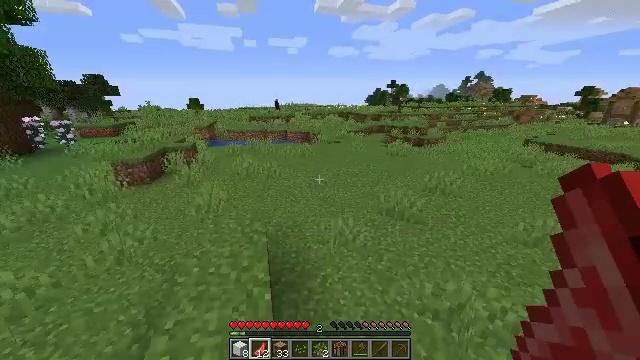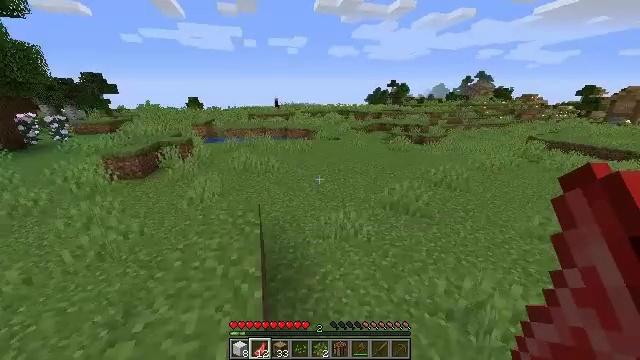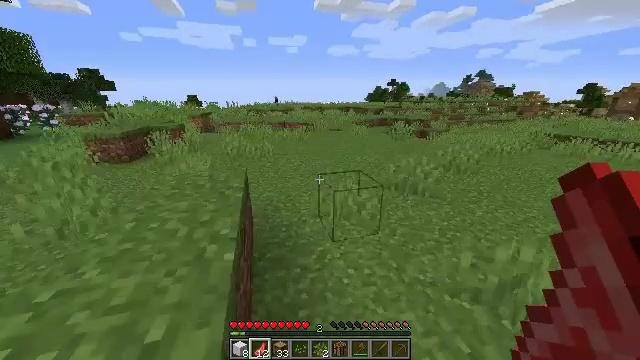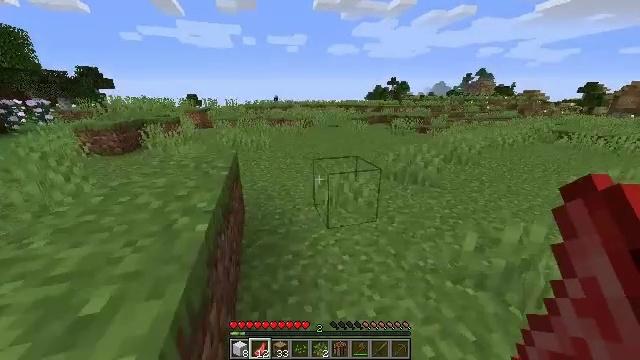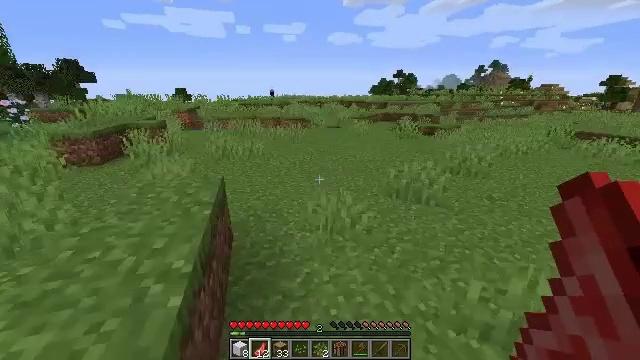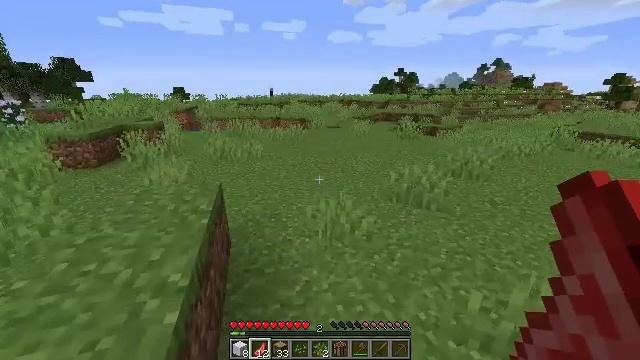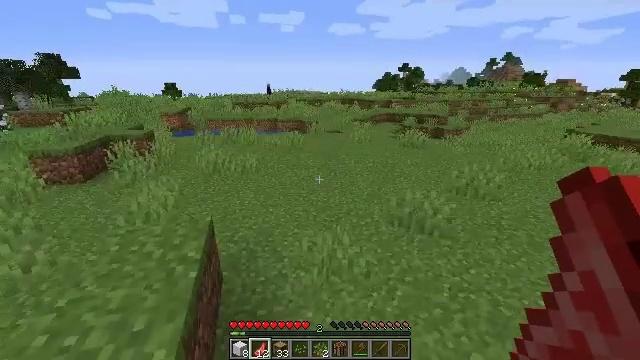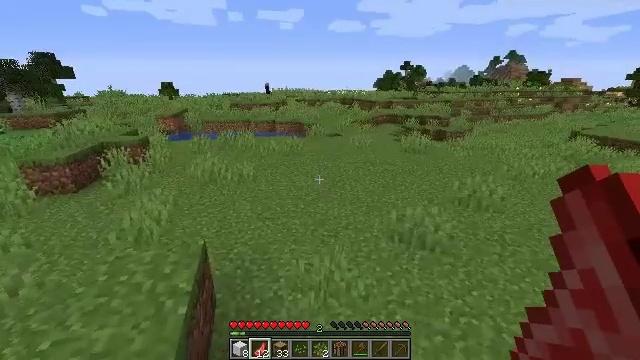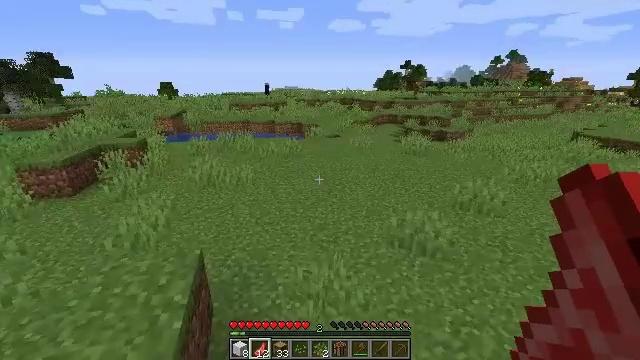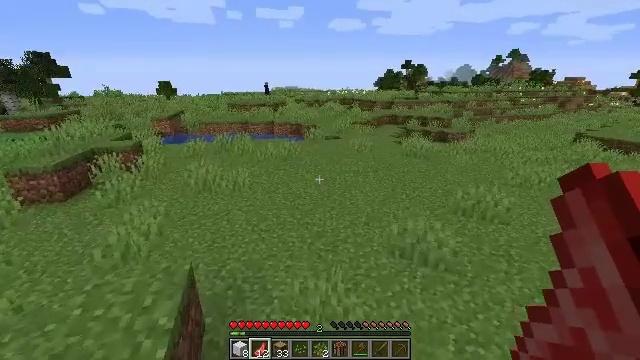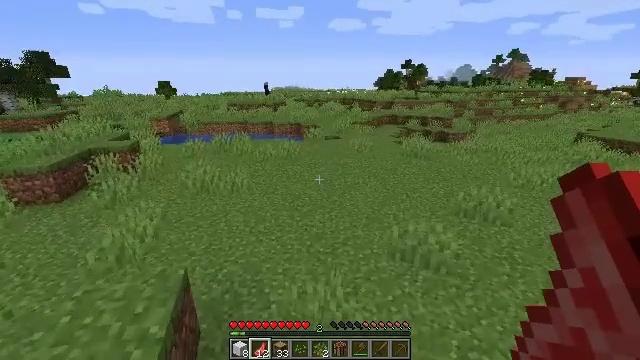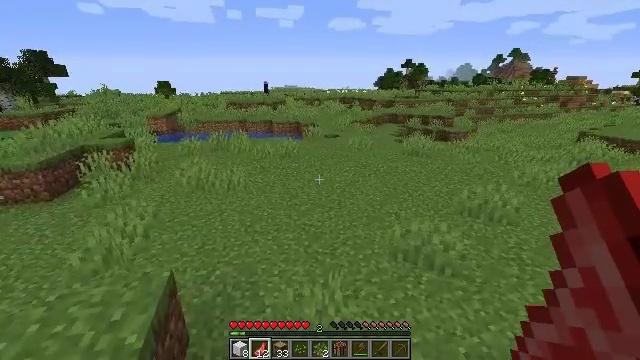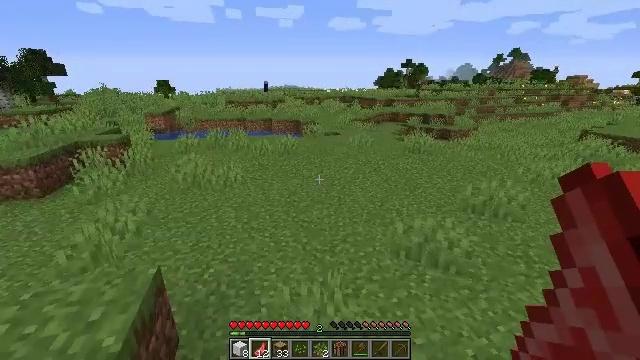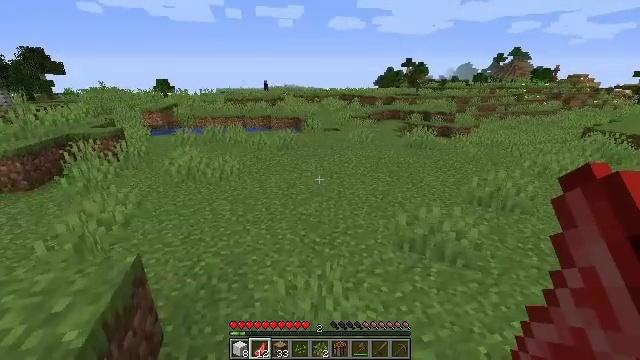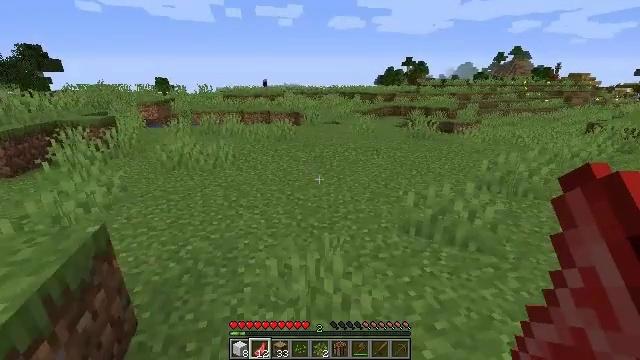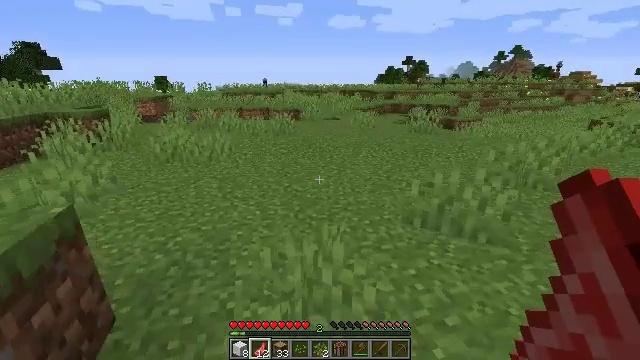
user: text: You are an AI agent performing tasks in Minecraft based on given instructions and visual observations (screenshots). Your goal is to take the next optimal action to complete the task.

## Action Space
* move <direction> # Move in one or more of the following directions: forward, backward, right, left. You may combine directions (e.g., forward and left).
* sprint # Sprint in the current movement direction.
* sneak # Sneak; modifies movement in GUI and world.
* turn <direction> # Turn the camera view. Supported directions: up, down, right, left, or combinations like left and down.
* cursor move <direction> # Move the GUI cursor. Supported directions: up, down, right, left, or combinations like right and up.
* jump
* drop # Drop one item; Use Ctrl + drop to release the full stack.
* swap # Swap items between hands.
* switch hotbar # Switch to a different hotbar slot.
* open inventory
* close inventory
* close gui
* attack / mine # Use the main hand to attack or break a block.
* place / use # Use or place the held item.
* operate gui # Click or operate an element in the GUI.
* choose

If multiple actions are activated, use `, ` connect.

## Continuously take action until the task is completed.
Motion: motion action
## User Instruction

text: Mine the brewing stand from your base.
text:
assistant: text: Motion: move forward, jump
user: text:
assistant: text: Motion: move forward, jump
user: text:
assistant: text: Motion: move forward, jump
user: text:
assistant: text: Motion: move forward, jump
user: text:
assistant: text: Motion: move forward, jump
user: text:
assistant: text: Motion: move forward, jump
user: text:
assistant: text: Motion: move forward, jump
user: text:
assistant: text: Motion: move forward, jump
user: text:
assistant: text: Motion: move forward, jump
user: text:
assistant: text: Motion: move forward, jump
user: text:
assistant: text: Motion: move forward, jump
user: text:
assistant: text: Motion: move forward, jump
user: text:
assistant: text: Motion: move forward, jump
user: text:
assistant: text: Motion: move forward, jump
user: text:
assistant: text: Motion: move forward, jump
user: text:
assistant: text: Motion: move forward, jump
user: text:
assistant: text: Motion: move forward, jump
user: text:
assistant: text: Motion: move forward, jump
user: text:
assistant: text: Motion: move forward
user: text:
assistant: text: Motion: move forward
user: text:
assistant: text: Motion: move forward, sprint
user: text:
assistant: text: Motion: move forward, sprint
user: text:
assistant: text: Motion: move forward, sprint
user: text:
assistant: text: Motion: move forward, sprint, jump
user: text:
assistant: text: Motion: move forward, jump
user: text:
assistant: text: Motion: move forward, jump
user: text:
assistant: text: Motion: move forward, jump
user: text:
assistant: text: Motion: move forward, jump
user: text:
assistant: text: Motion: move forward, jump
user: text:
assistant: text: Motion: move forward, jump